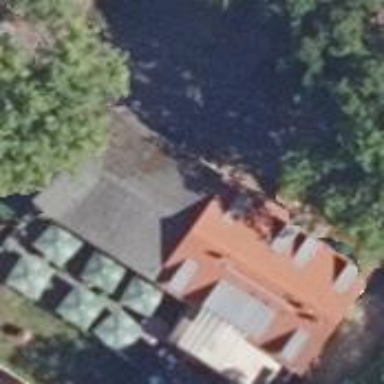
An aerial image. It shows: Restaurant.